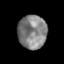
Tissue: prostate
Cell type: Myeloid cells
Senescence score: 0.3246
Nuclear area (px): 951
Mean DAPI intensity: 128.94